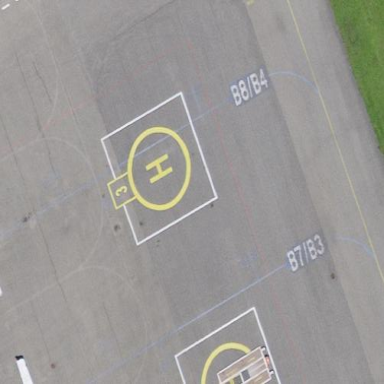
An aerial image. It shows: Image showing helipad at airport.